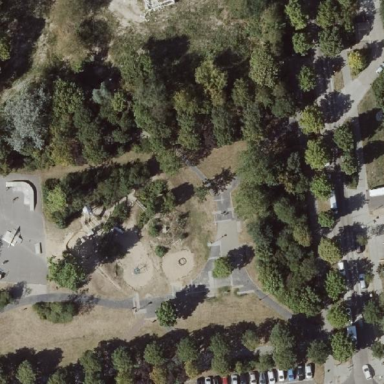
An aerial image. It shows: Playground area for leisure land.